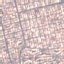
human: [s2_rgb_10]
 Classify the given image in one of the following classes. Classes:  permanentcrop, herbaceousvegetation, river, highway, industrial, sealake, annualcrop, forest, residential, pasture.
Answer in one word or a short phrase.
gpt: Residential